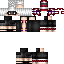
A male skeleton skin with dark skin, wearing brown helmet dressed in a black hoodie and black pants, featuring a closed mouth.